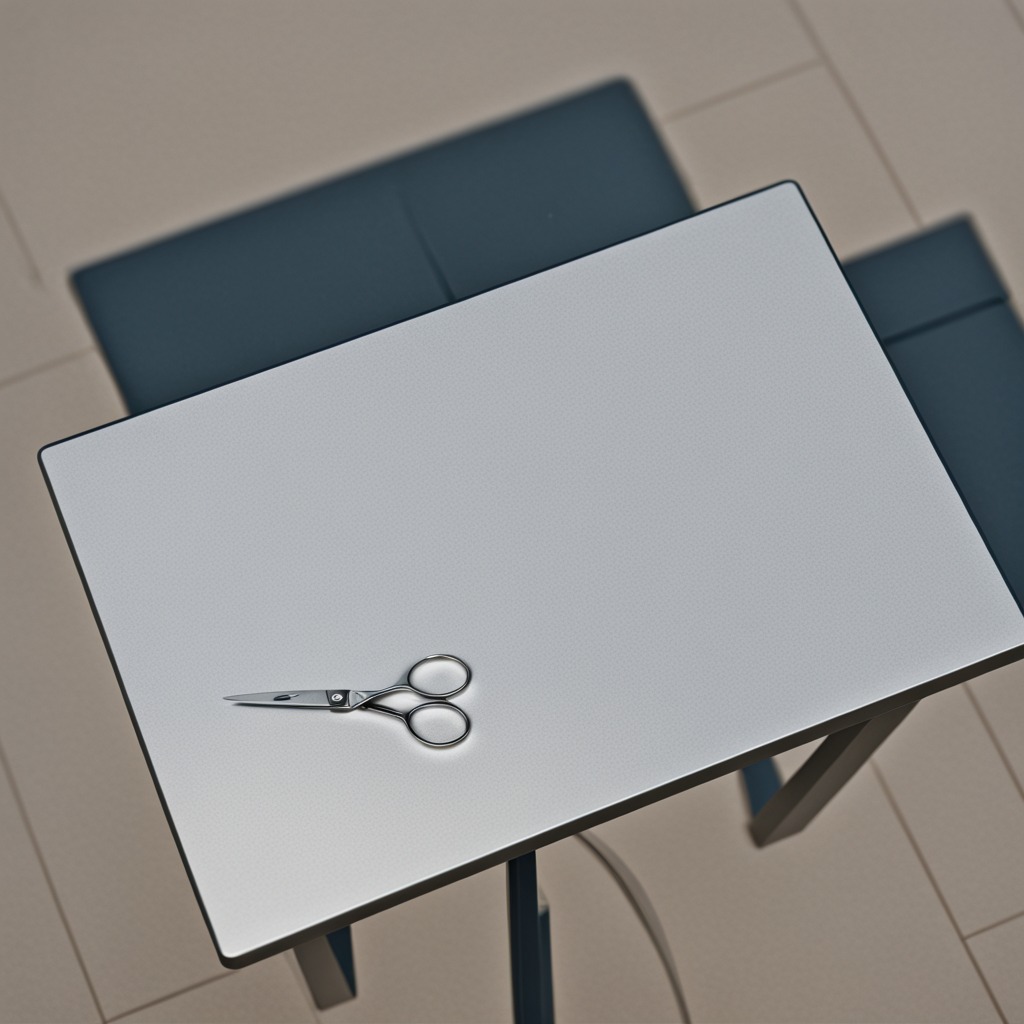
A scissor is lying on the table.